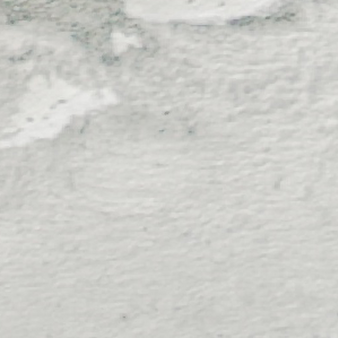
Label: other